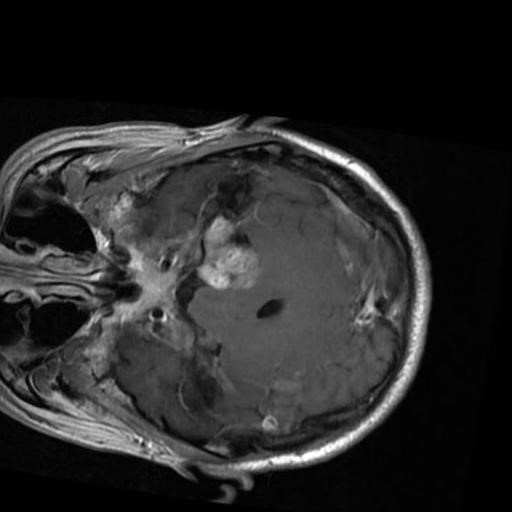
Label: brain_menin